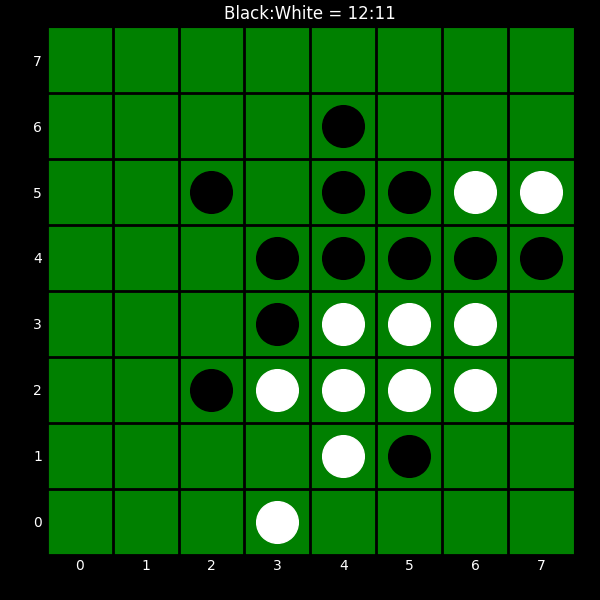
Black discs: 12
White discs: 11